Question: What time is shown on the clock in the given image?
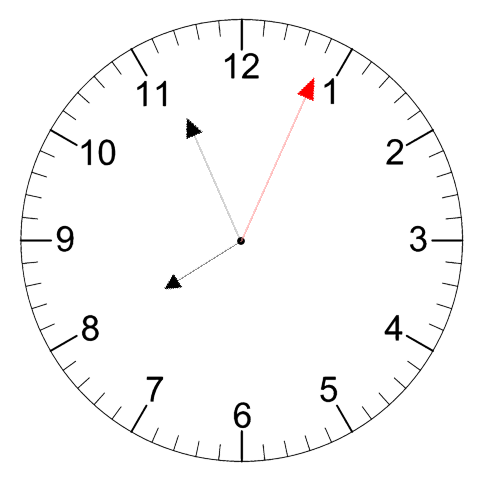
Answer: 07:56:04